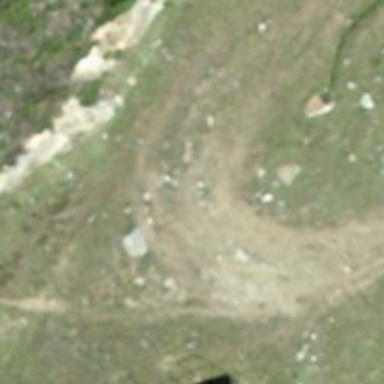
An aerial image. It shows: Downhill piste of intermediate difficulty.